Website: macys
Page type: customer-info-address
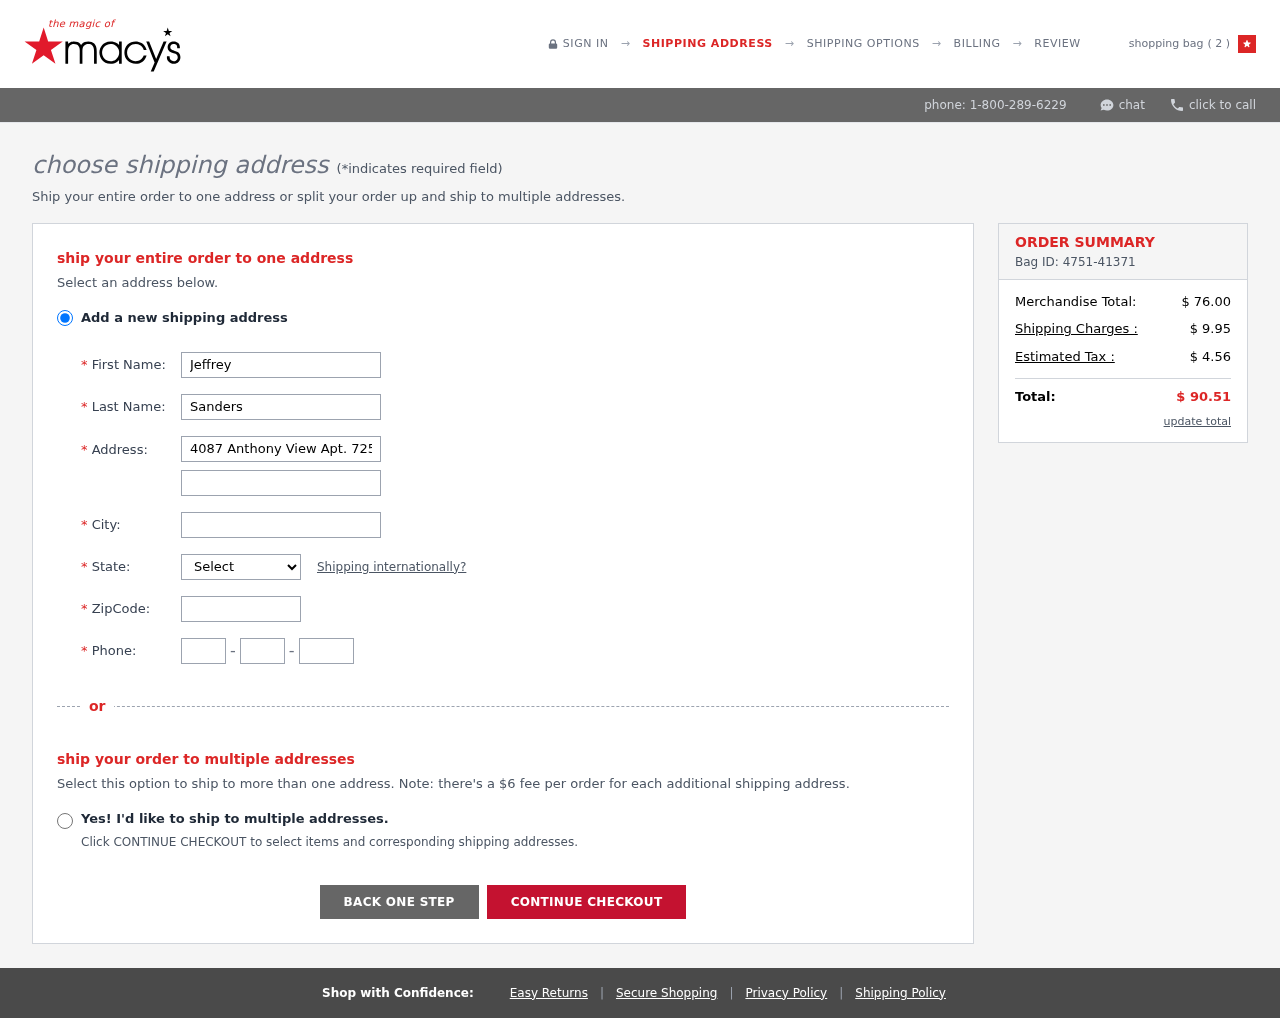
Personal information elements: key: PII_CITY
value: Port Julie
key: PII_FIRSTNAME
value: Jeffrey
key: PII_LASTNAME
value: Sanders
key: PII_PHONE_AREA
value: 678
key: PII_PHONE_PREFIX
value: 494
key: PII_PHONE_SUFFIX
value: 8142
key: PII_POSTCODE
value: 41143
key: PII_STATE_ABBR
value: ND
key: PII_STREET
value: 4087 Anthony View Apt. 725
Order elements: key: ORDER_NUM_ITEMS
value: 2
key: ORDER_ID
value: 4751-41371
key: ORDER_SUBTOTAL
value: $ 76.00
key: ORDER_SHIPPING_COST
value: $ 9.95
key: ORDER_TAX
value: $ 4.56
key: ORDER_TOTAL
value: $ 90.51